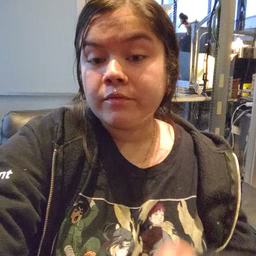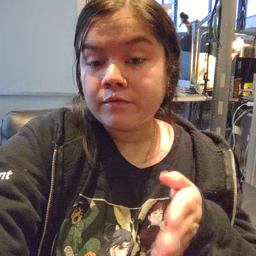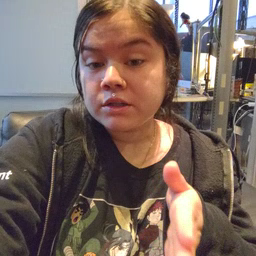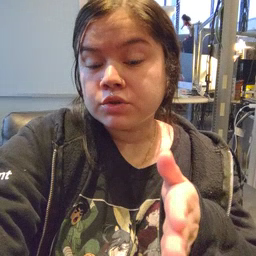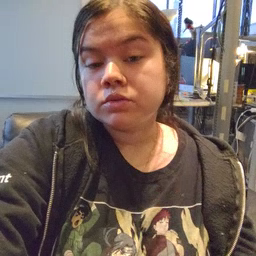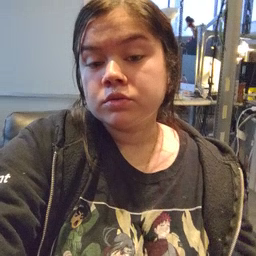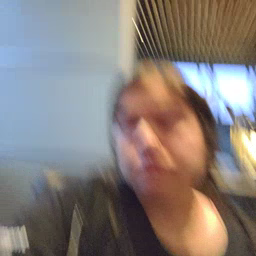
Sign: fish